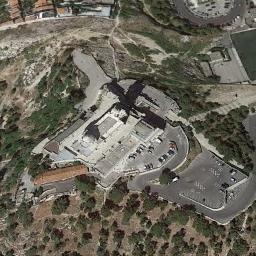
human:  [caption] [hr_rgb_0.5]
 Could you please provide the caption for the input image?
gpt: There is a church on the hill .

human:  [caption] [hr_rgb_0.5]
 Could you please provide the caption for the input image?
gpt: A church with a gray roof and a silver tower on the roof, Surrounded by trees and parked vehicles .

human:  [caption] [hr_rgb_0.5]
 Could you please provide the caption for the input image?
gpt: This is a church where many cars are parked .

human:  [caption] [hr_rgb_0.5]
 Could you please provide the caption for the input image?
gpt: The church with two towers is surrounded by some trees .

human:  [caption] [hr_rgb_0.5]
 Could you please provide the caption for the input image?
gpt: There are many trees near the church .